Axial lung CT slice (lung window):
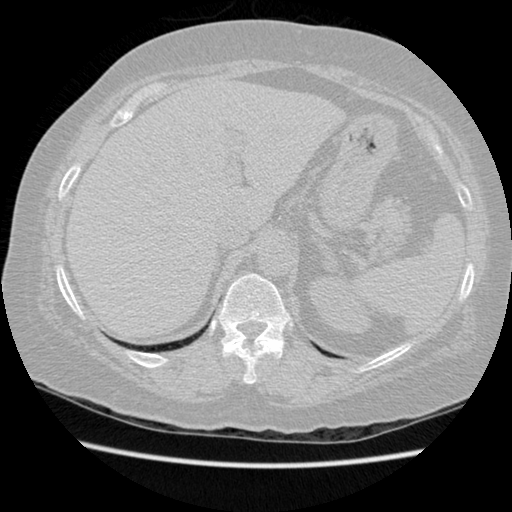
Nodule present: no